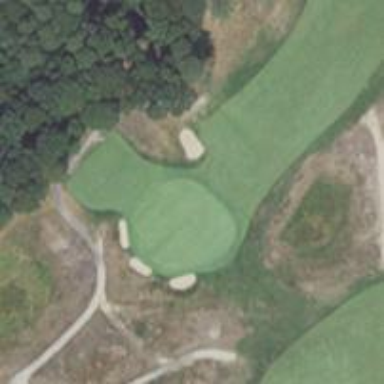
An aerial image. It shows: Golf hole.